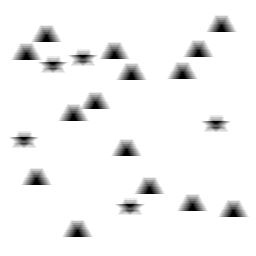
Squares: 0
Triangles: 15
Stars: 5
Total shapes: 20